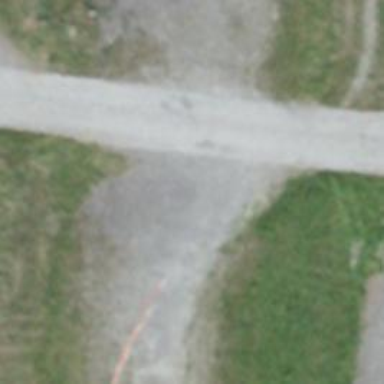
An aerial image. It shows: Parking aisle designated as service road.